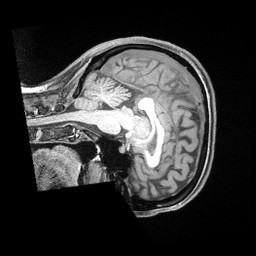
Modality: T1w
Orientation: sagittal
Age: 38
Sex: female
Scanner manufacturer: siemens
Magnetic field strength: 3 T
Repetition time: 2 s
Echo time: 0.00211 s